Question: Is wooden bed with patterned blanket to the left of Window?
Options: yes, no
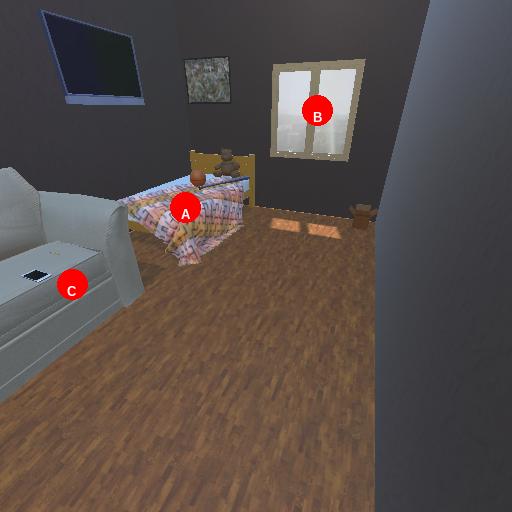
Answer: yes